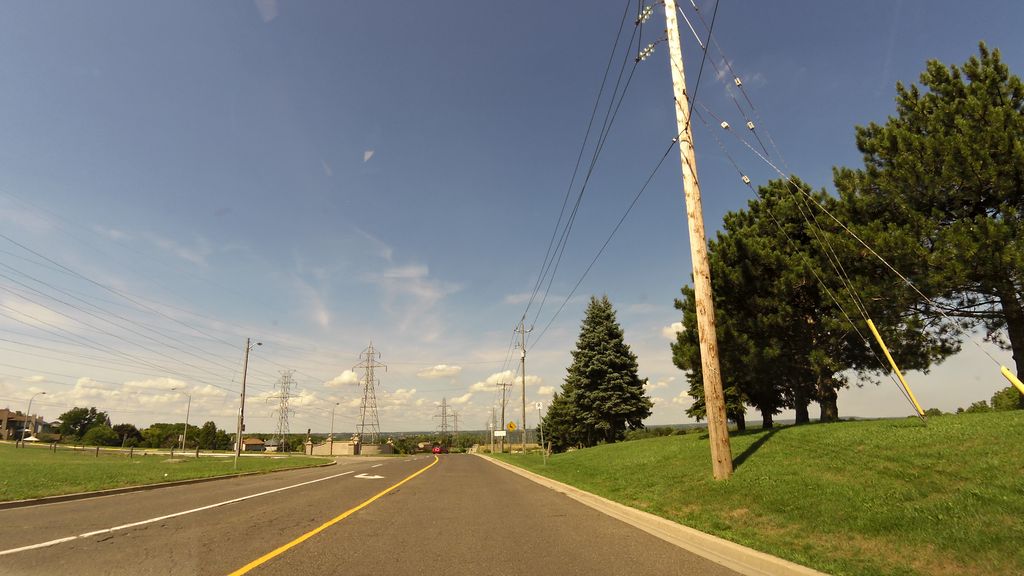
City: hamilton